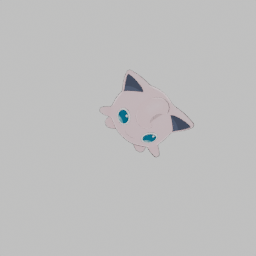
Label: animals